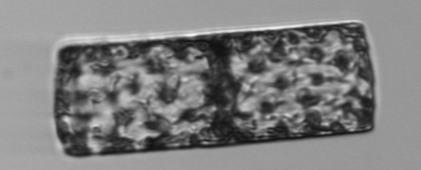
Label: Guinardia_flaccida